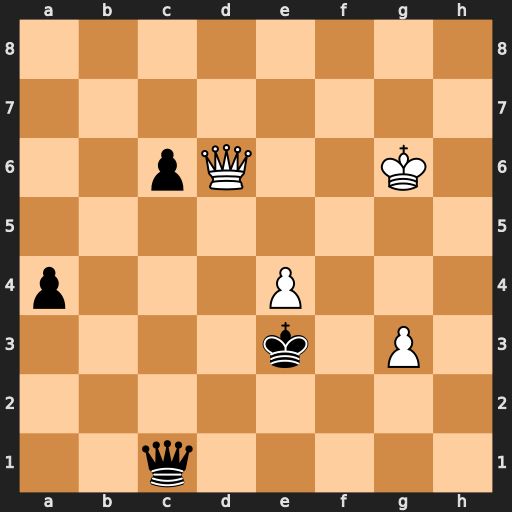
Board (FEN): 8/8/2pQ2K1/8/p3P3/4k1P1/8/2q5
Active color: w
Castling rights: -
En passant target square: -
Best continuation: Qf4+ Kd4 Qxc1